Question: I'm not sure what it means in this context. I tried adding " 'uniformoutput',false " to the end of arrayfun, but then it got upset with the "+" operator saying "Undefined operator '+' for input arguments of type 'cell'."
I changed it to ".+" but got a parse error :( What am doing wrong?
Here is an image of the part that is broken and the error. The entire code is below in case someone would like to try running it or copy the broken part.

the whole code:
'''
function gbp2(zi,zf)
global beam xlist ylist wi qi Ri wf qf Rf Psii Psif x n
beam = struct('E',[],'lambda',[],'w',[],'R',[],'q',[],'a',[]);
E = 1; % electric field
lambda = 1064*10^-9; % wavelength
k = 2*pi/lambda; % wave number
wi = 10^-3; % initial waist width (minimum spot size)
zr = (pi*wi^2)/lambda; % Rayleigh range
Ri = zi + zr^2/zi;
qi = 1/(1/Ri-1i*lambda/(pi*wi^2)); % initial complex beam parameter
Psii = atan(real(qi)/imag(qi)); % Gouy phase
mat = [1 zf; 0 1]; % transformation matrix
A = mat(1,1); B = mat(1,2); C = mat(2,1); D = mat(2,2);
qf = (A*qi + B)/(C*qi + D);
wf = sqrt(-lambda/pi*(1/imag(1/qf)));
Rf = 1/real(1/qf);
u = @(z, coor, mode, w, R, Psi) (2/pi)^(1/4)*sqrt(exp(1i*(2*mode+1)*Psi)/(2^mode*factorial(mode)*w))*...
hermiteH(mode,sqrt(2)*coor/w)*exp(-coor^2*(1/w^2+1i*k/(2*R))-1i*k*z);
% -------------------- ERROR IN THIS PIECE (below) ----------------------------
xlist = containers.Map('KeyType','double','ValueType','any');
ylist = containers.Map('KeyType','double','ValueType','any');
function pts(z, w, R, Psi)
xlist(z) = -2*w:10^-4:2*w;
ylist(z) = zeros(1,size(xlist(z),2));
for mode = 0:2:10
ylist(z) = ylist(z) + arrayfun(@(coor) u(z, coor, mode, w, R, Psi),xlist(z),'uniformoutput',false);
end
end
pts(zi,wi,Ri,Psii)
pts(zf,wf,Rf,Psif)
plot(xlist(zi),ylist(zi),xlist(zf),ylist(zf)) end
'''
I tried writing a similar but simpler function and it seems to work just fine:
'''
function test(zi, zf)
u = @(z,coor,mode) z*mode + integral(@(coor)coor,0,1);
xlist = containers.Map('KeyType','double','ValueType','any');
ylist = containers.Map('KeyType','double','ValueType','any');
function pts(z)
xlist(z) = -5:5;
ylist(z) = zeros(1,size(xlist(z),2));
for mode = 0:2:10
ylist(z) = ylist(z) + arrayfun(@(coor) u(z,coor,mode),xlist(z));
end
end
pts(zi)
pts(zf)
plot(xlist(zi),ylist(zi),xlist(zf),ylist(zf))
end
'''
so I'm not sure what the problem is with my code.
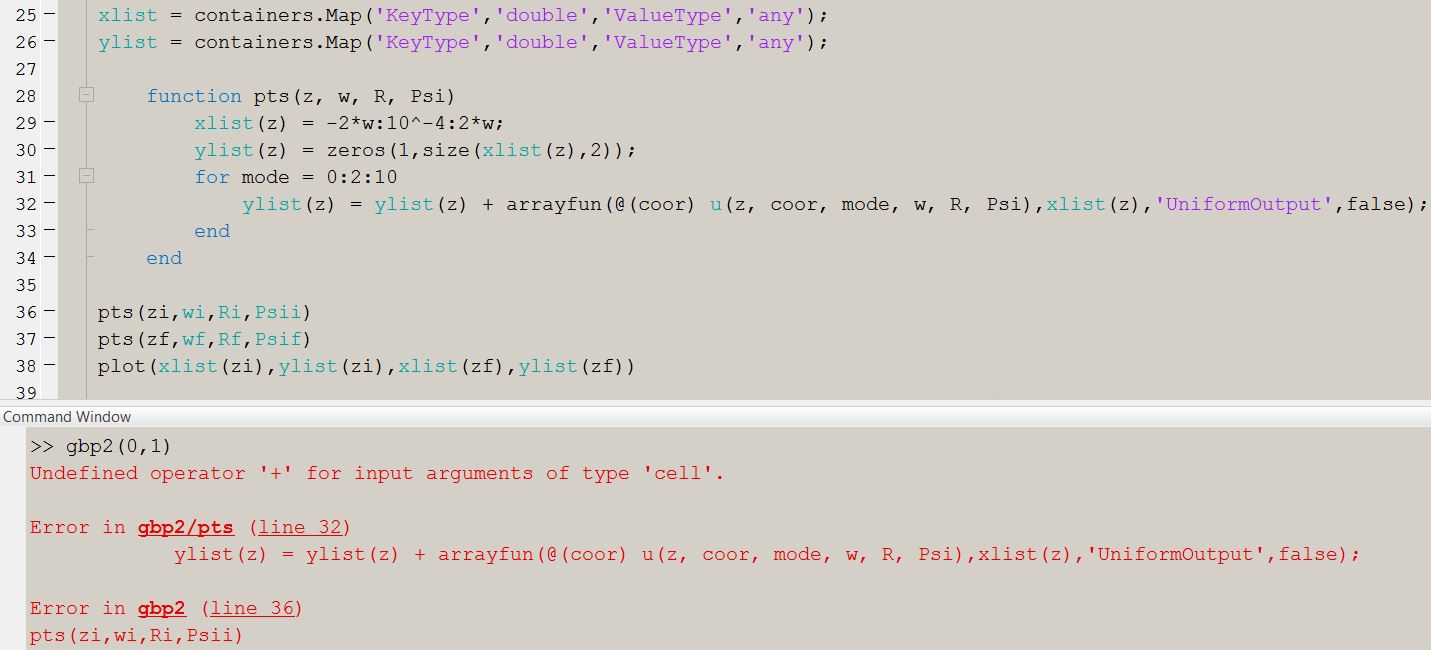
Answer: The error message give you a big hint where to look:
> Undefined operator '+' for input arguments of type 'cell'.Error in (line 36)
ylist(z) = ylist(z) + arrayfun(@(coor) u(z, coor, mode, w, R,
Psi),xlist(z).','uniformoutput',false);
From the documentation for <URL> option:
> Requests that the function combine the outputs into cell arrays . The outputs of function can be of any size or type.
Indeed, if you check, the output of this line is a cell array:
'''
arrayfun(@(coor) u(z, coor, mode, w, R, Psi),xlist(z),'uniformoutput',false)
'''
You can't sum the values from the cell array directly. Here's one of several ways you can do this:
'''
v = arrayfun(@(coor) u(z, coor, mode, w, R, Psi),xlist(z),'uniformoutput',false);
ylist(z) = ylist(z) + [v{:}];
'''
However, I don't see why you need to used the ''UniformOutput'' option or even the slow 'arrayfun' at all. Just vectorize your function with respect to 'coor':
'''
u = @(z, coor, mode, w, R, Psi)(2/pi)^(1/4)*sqrt(exp(1i*(2*mode+1)*Psi)/(2^mode*factorial(mode)*w))*...
hermiteH(mode,sqrt(2)*coor/w).*exp(-coor.^2*(1/w^2+1i*k/(2*R))-1i*k*z);
'''
Now
'''
ylist(z) = ylist(z) + u(z, xlist(z), mode, w, R, Psi);
'''
Some additional suggestions: <URL>'.